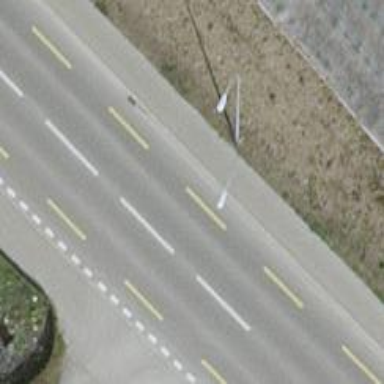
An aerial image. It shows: Primary highway with separate cycle lane and sidewalks on both sides.